Question: The Spotify Android app has music controls put in the notification (play/pause, next song).
I would like to let the user control a 'Service' from a controls inside notification. How do I do that?

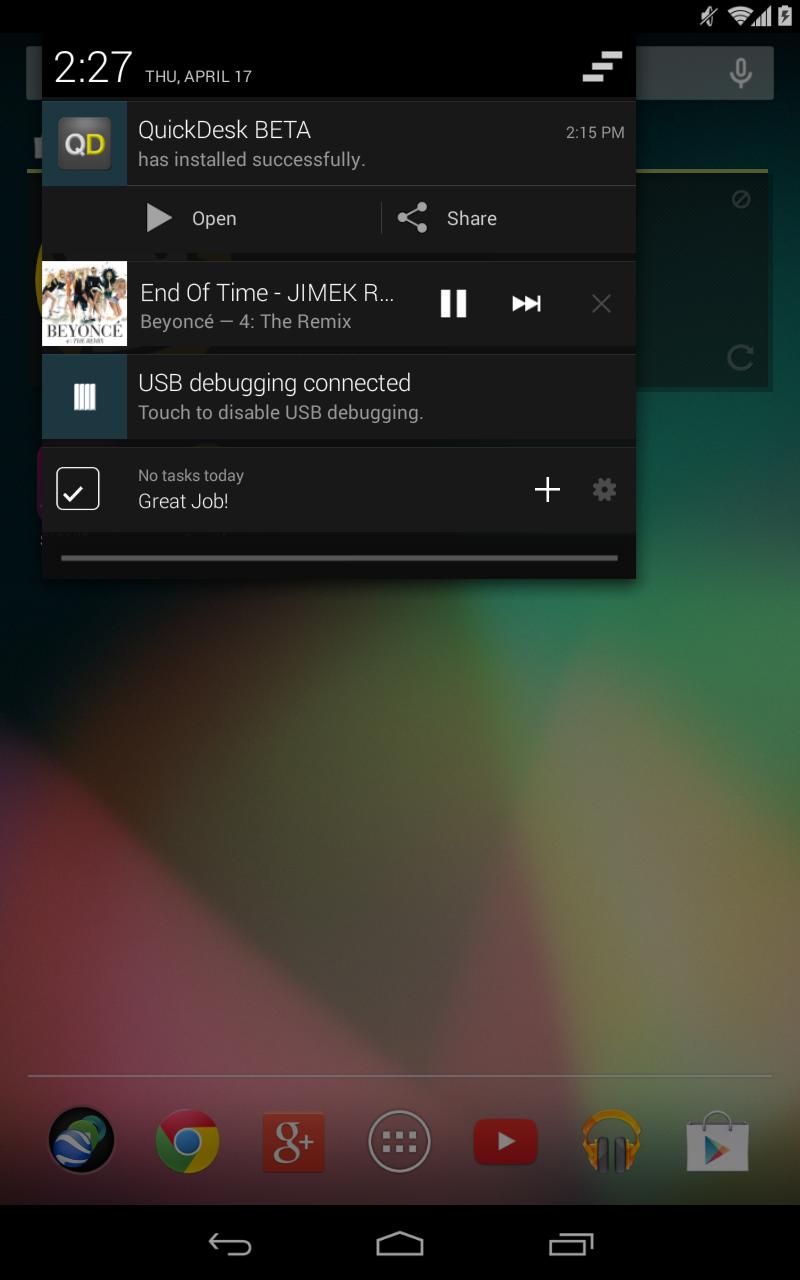
Answer: For this you need to make your own layout for Notification.
Can you try with below code.
First create an xml for your notification.
'''
<RelativeLayout xmlns:android="http://schemas.android.com/apk/res/android"
android:id="@+id/layout"
android:layout_width="fill_parent"
android:layout_height="fill_parent"
android:padding="10dp" >
<ImageView android:id="@+id/image"
android:layout_width="wrap_content"
android:layout_height="fill_parent"
android:layout_alignParentLeft="true"
android:layout_marginRight="10dp" />
<TextView android:id="@+id/title"
android:layout_width="wrap_content"
android:layout_height="wrap_content"
android:layout_toRightOf="@id/image"
style="Custom Notification Title" />
<TextView android:id="@+id/text"
android:layout_width="wrap_content"
android:layout_height="wrap_content"
android:layout_toRightOf="@id/image"
android:layout_below="@id/title"
style="Custom Notification Text" />
</RelativeLayout>
'''
'''
public class MainActivity extends Activity {
@SuppressWarnings("deprecation")
@Override
public void onCreate(Bundle savedInstanceState) {
super.onCreate(savedInstanceState);
setContentView(R.layout.activity_main);
int icon = R.drawable.ic_launcher;
long when = System.currentTimeMillis();
Notification notification = new Notification(icon, "Custom Notification", when);
NotificationManager mNotificationManager = (NotificationManager)getSystemService(NOTIFICATION_SERVICE);
RemoteViews contentView = new RemoteViews(getPackageName(), R.layout.custom_notification);
contentView.setImageViewResource(R.id.image, R.drawable.ic_launcher);
contentView.setTextViewText(R.id.title, "Custom notification");
contentView.setTextViewText(R.id.text, "This is a custom layout");
notification.contentView = contentView;
Intent notificationIntent = new Intent(this, MainActivity.class);
PendingIntent contentIntent = PendingIntent.getActivity(this, 0, notificationIntent, 0);
notification.contentIntent = contentIntent;
notification.flags |= Notification.FLAG_NO_CLEAR; //Do not clear the notification
notification.defaults |= Notification.DEFAULT_LIGHTS; // LED
notification.defaults |= Notification.DEFAULT_VIBRATE; //Vibration
notification.defaults |= Notification.DEFAULT_SOUND; // Sound
mNotificationManager.notify(1, notification);
}
@Override
public boolean onCreateOptionsMenu(Menu menu) {
getMenuInflater().inflate(R.menu.activity_main, menu);
return true;
}
}
'''